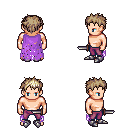
a pixel art fantasy rpg character, male body template, human, light skin, maroon tattered cape, magenta pants, white blonde bedhead hairstyle, metal boots, dagger, four views (front, back, left, right), 2x2 character sprite sheet, small pixel art, hard edges, no anti-aliasing